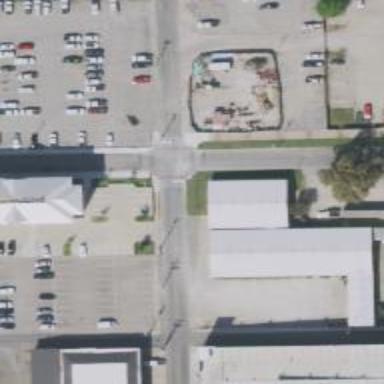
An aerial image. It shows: Parking space.